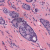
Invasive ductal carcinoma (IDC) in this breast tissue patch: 1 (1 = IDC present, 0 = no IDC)